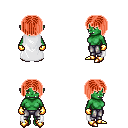
a pixel art fantasy rpg character, female body template, orc, green skin, white cape, metal pants, red pageboy hairstyle, gold gloves, gold boots, four views (front, back, left, right), 2x2 character sprite sheet, small pixel art, hard edges, no anti-aliasing